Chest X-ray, PA view. Patient: 84 years old, sex F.
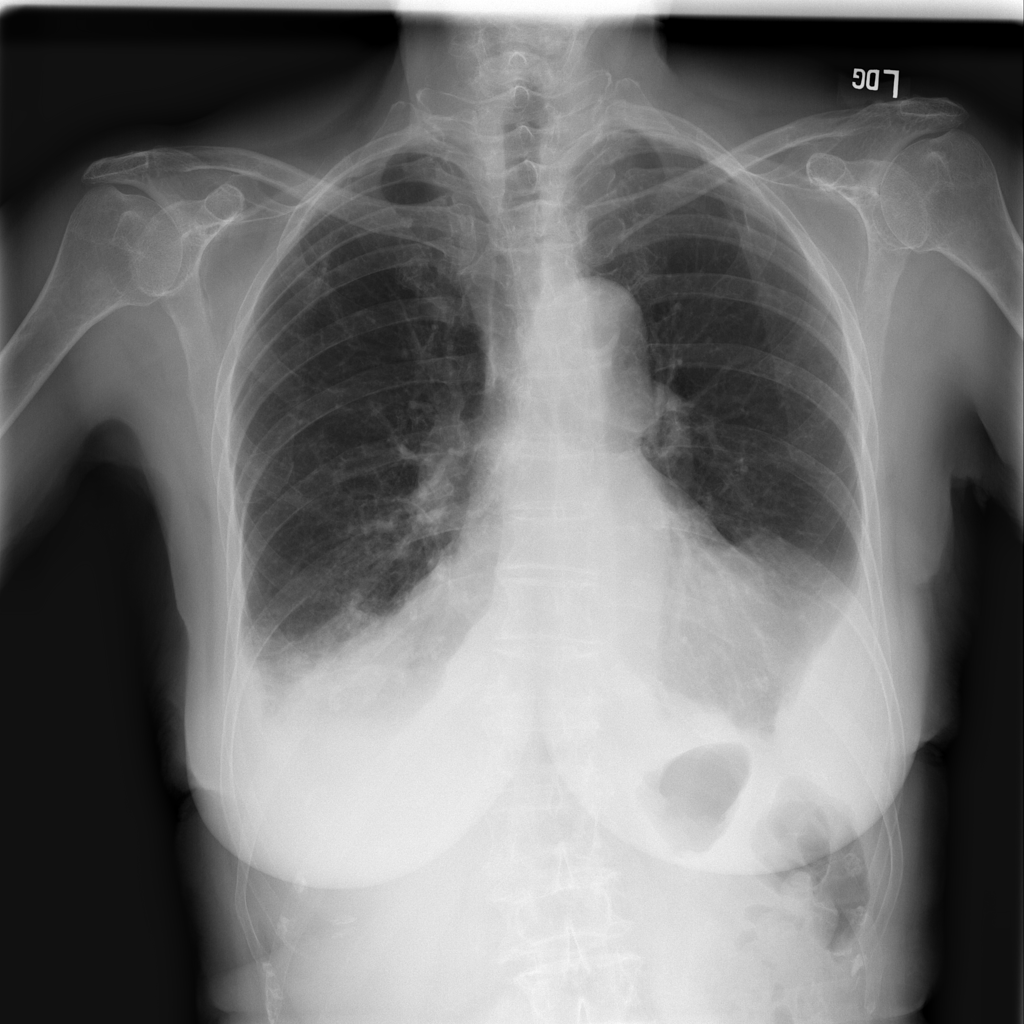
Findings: Atelectasis, Effusion, Infiltration